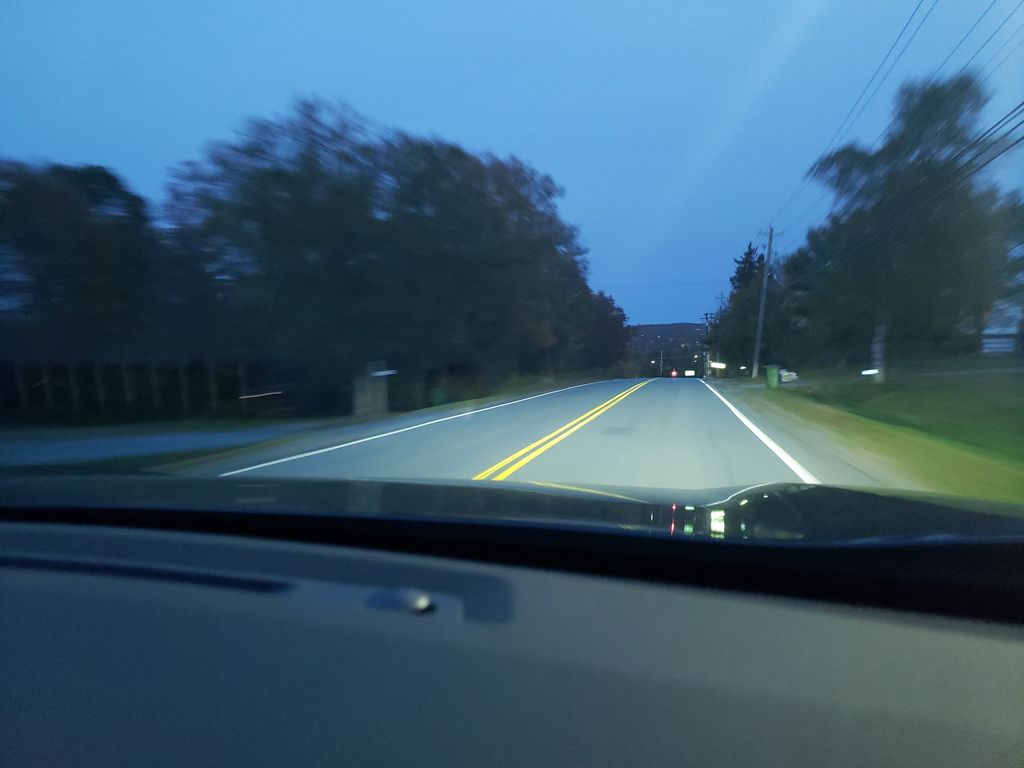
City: halifax